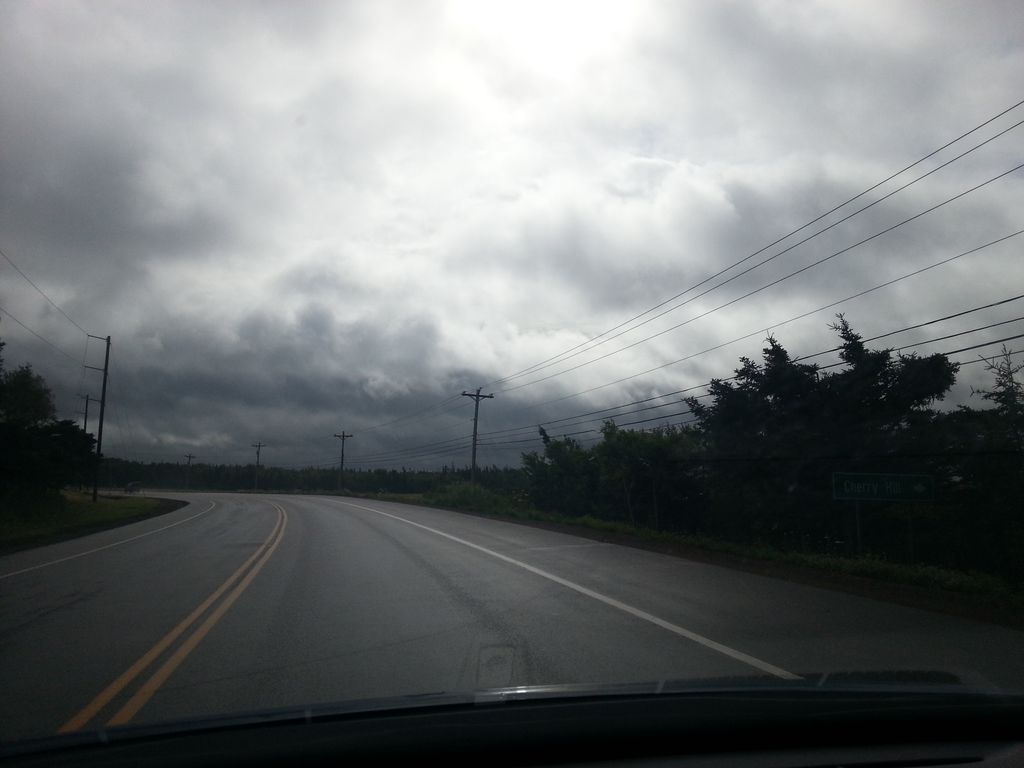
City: charlottetown